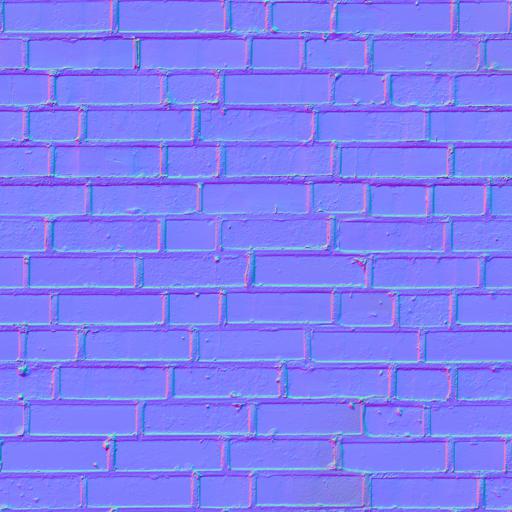
brick bricks industrial modern orange red